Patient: sex F, age 46
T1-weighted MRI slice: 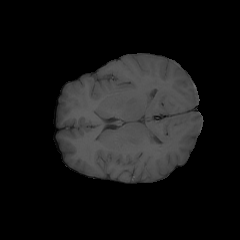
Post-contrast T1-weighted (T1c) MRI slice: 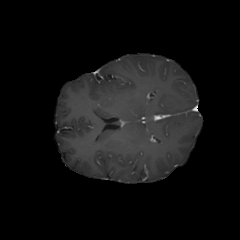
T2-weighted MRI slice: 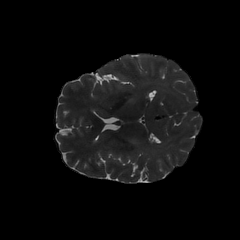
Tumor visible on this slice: no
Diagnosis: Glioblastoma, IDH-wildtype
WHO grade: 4